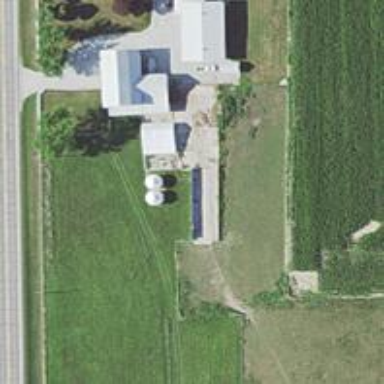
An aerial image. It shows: Silo.